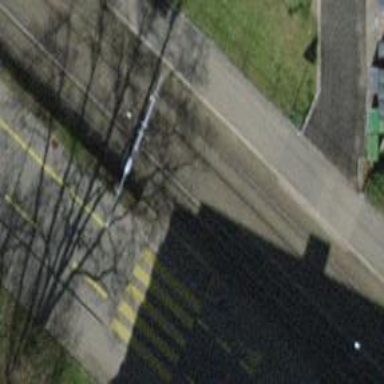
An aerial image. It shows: Service road with paving stones and embedded tram rails.